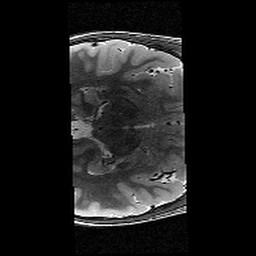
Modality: T2w
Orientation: axial
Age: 11
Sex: male
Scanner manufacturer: siemens
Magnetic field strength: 3 T
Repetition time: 9.23 s
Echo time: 0.067 s